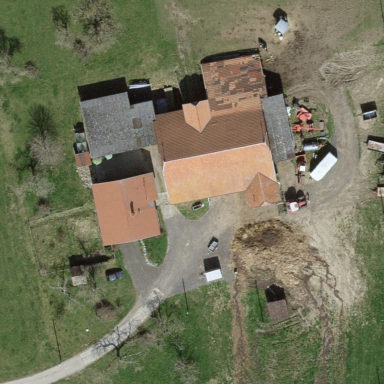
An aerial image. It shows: Farmyard area.